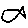
Label: fish